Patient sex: M
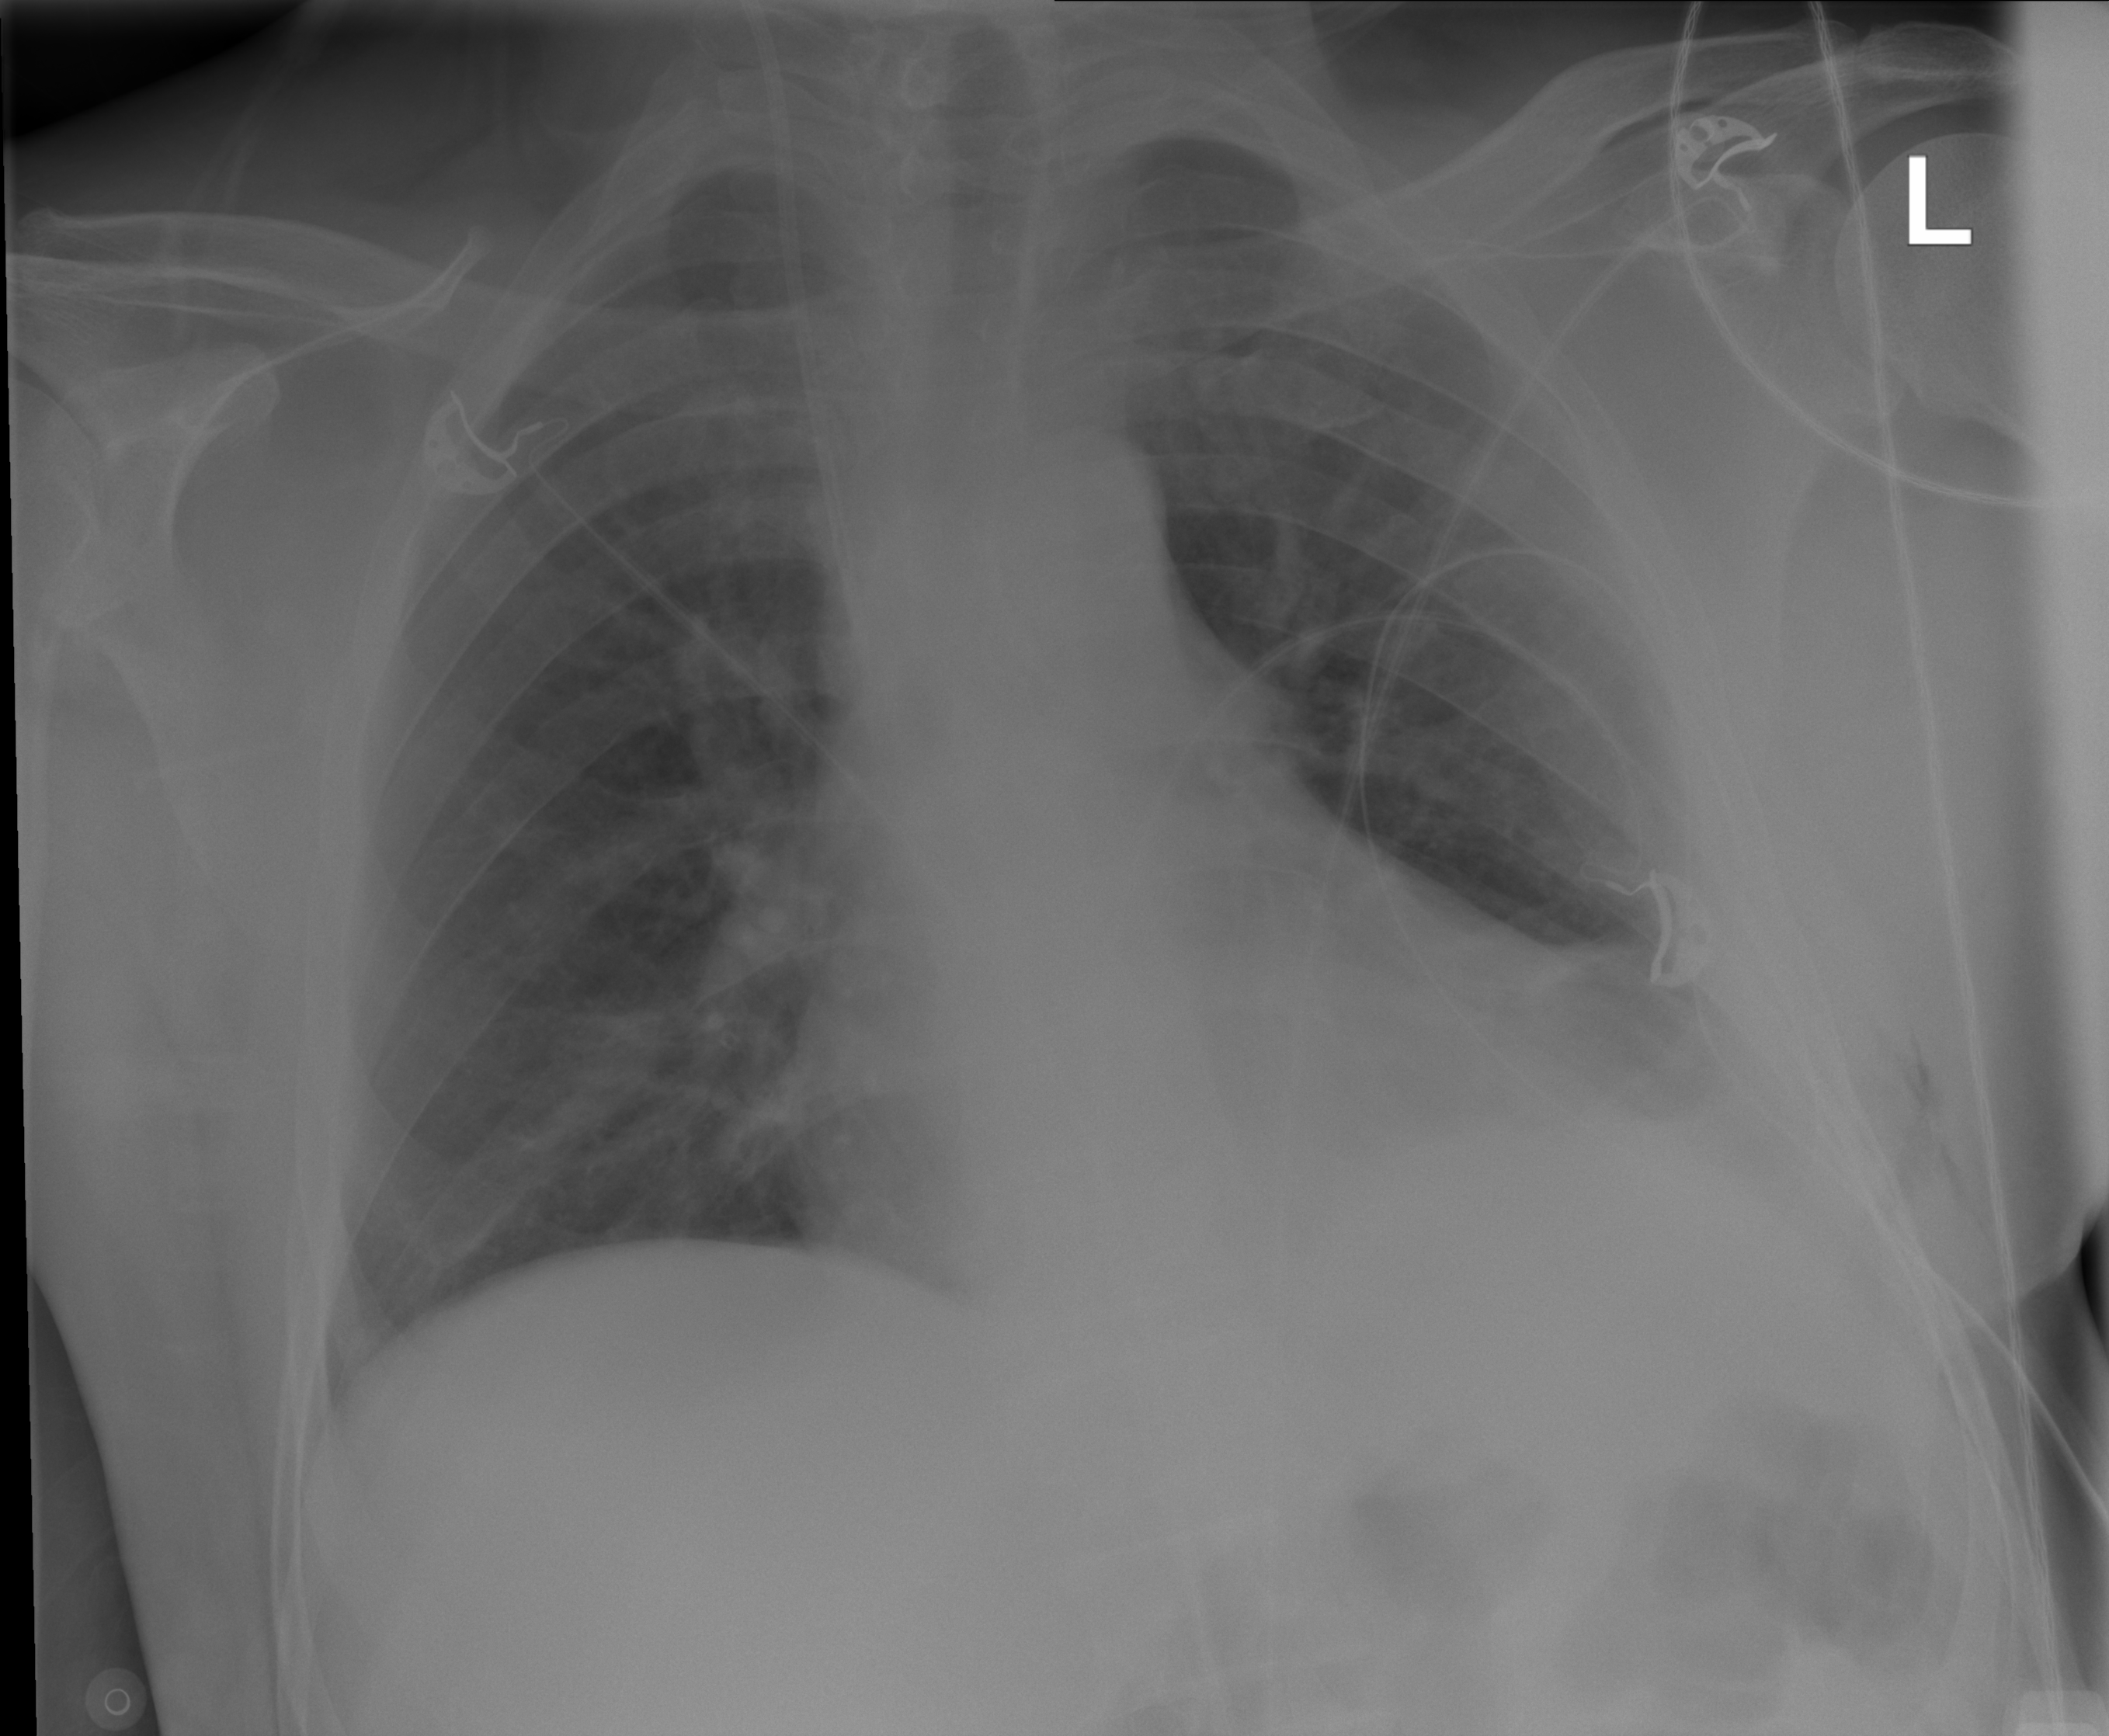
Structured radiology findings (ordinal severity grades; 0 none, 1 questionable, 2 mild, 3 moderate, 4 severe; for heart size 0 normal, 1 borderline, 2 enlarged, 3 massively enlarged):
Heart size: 0
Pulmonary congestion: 0
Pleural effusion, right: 0
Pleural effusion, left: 2
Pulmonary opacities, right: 0
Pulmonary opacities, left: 0
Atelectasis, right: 2
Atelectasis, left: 2